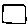
Label: square